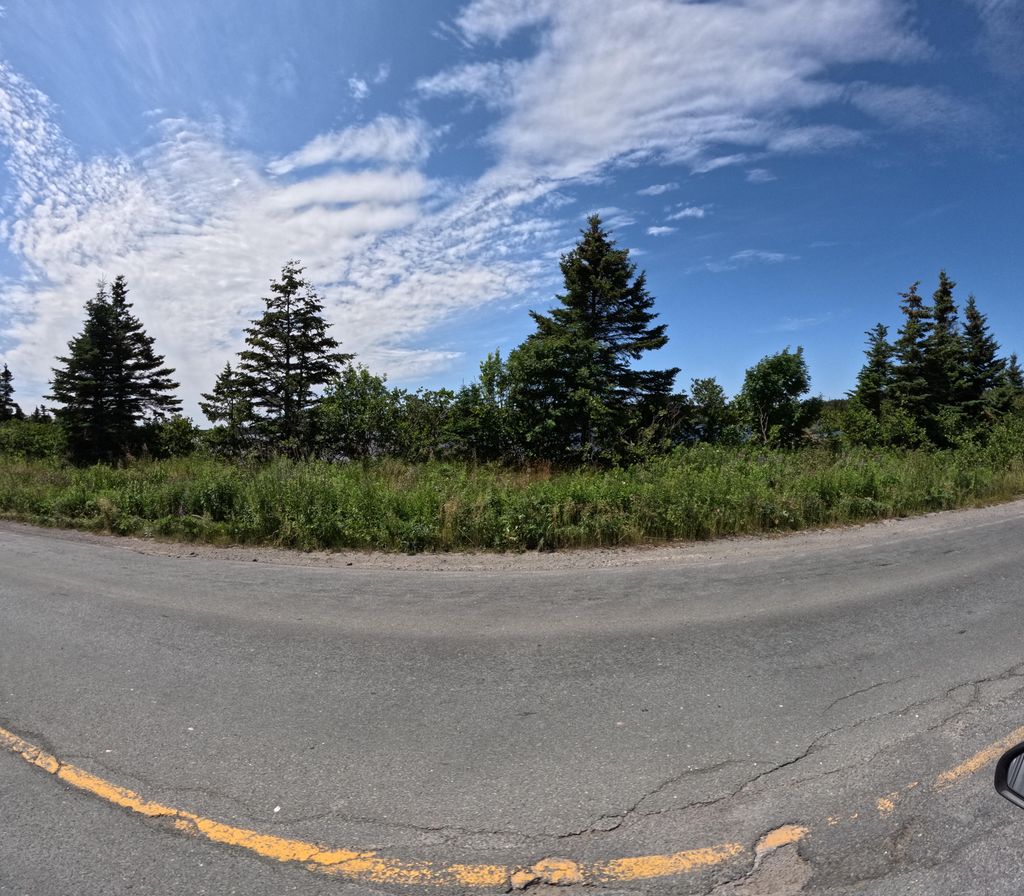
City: st_johns